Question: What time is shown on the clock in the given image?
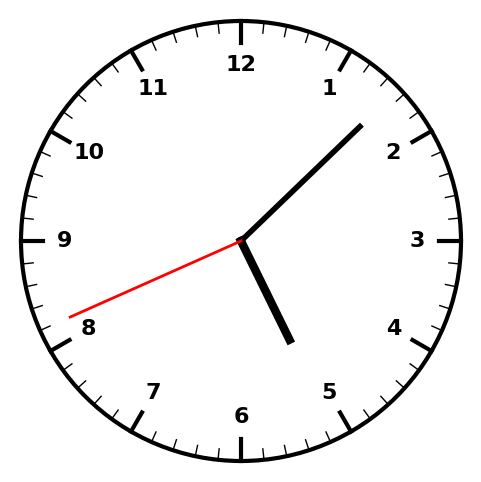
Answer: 05:07:41